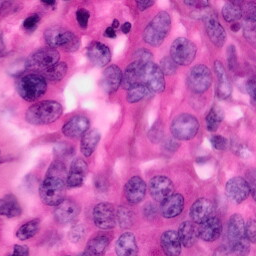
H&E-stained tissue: Pancreatic